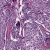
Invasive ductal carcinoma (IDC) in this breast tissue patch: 0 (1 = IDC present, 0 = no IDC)